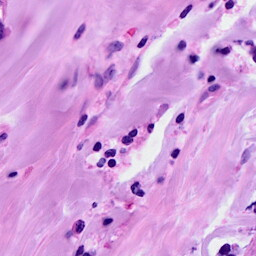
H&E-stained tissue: Breast